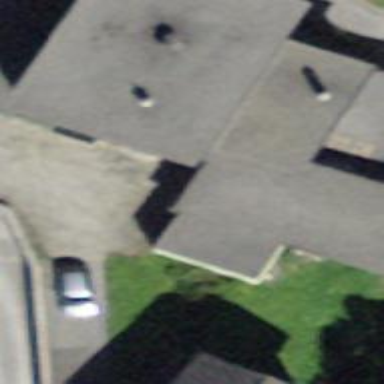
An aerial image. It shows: Flat-roofed building.